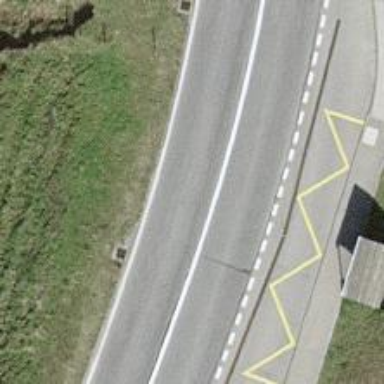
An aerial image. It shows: Secondary road.